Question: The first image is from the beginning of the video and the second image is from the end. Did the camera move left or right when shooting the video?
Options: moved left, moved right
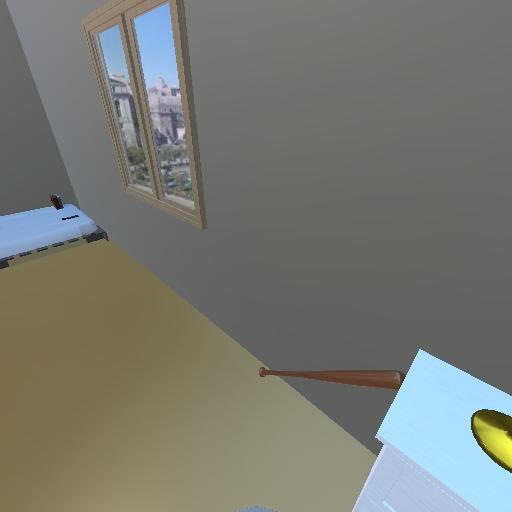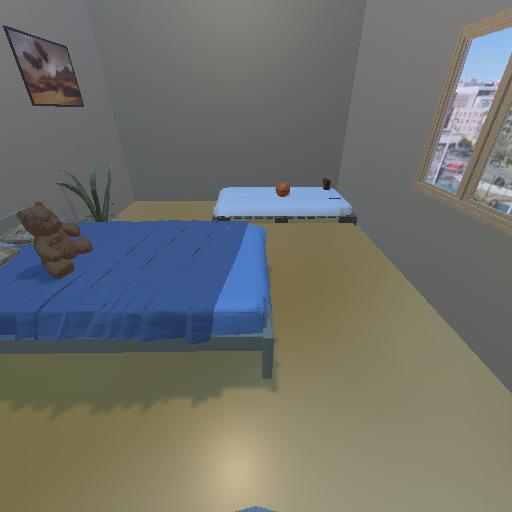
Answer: moved left